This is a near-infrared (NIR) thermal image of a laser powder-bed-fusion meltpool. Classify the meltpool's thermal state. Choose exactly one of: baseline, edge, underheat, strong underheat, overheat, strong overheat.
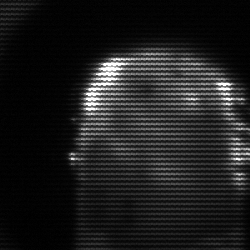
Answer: baseline